Question: Python 3.2, Apache, no framework
I have a form to upload a file:
'''
<form action="Files/Admin/Upload" method="post" enctype="multipart/form-data">
<input type="file" name="upload_file" style="width:100%">
<input type="submit" class="button" value="Upload">
</form>
'''
There's also a few select boxes, but I didn't want to confuse the issue. The end goal is to encrypt the given file, and store it somewhere, which will then be decrypted later and given back. I managed to get the encrypt/decrypt working, but instead of a pdf file, I ended up with a byte string (opened in a browser it said:
'''
b'%PDF-1.4 %aaIO <snip...>
'''
So I stripped out the encryption and decryption and saving, and I'm now just trying to make it give me back the exact file I just uploaded:
'''
import cgi
tmp = cgi.FieldStorage()
dat = tmp['upload_file']
import mimetypes
gtype,encoding = mimetypes.guess_type(dat.filename)
print ('Content-type:', gtype+'
')
print (dat.file.read())
'''
That gives me:

I've tried it with two different pdfs, now, and both give the same message.
A text file gives back a byte string of the original text:
'''
b'STUFF - SS112.7
1
STUFF
8
STUFF <snip...>
'''
Changing the code to include disposition:
'''
import cgi
tmp = cgi.FieldStorage()
dat = tmp['upload_file']
import mimetypes
gtype,encoding = mimetypes.guess_type(dat.filename)
print ('Content-type:', gtype)
print ('Content-Disposition: attachment; filename="'+dat.filename+'"
')
print (dat.file.read())
'''
and using the text file gives me the usual download or save, but the text file is just the same byte string, not the actual file.
I've spent the last day trying to find the exact right combination of words that will make Google give me the answer, but of the (very few, surprisingly) results that are at all applicable, they all act as if this is an elementary operation and should just work. I've found stuff talking about reading from binary files and to open them correctly, except the uploaded file is a temp file, not a saved file, it's in memory and open is not a valid method for it. I've also seen stuff on setting up file servers in python, but they're talking about setting up actual servers, not just spitting out a a single file. Do I need to set up a full blown server to get back a file?
I'm sure I'm making some incredibly stupid rookie mistake, here, but I just can't figure out what.
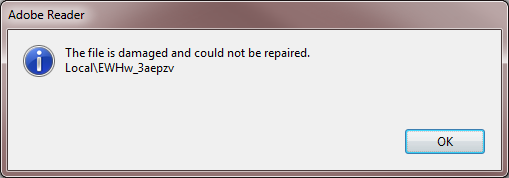
Answer: 'print' always includes an additional newline, which breaks the binary PDF file. Pass the 'end=' parameter or write to 'sys.stdout':
'''
#!/usr/bin/env python3
import sys
import cgi
tmp = cgi.FieldStorage()
dat = tmp['upload_file']
import mimetypes
gtype,encoding = mimetypes.guess_type(dat.filename)
sys.stdout.buffer.write (b'Content-type:' + gtype.encode('ascii') + b'
')
sys.stdout.buffer.write (dat.file.read())
'''